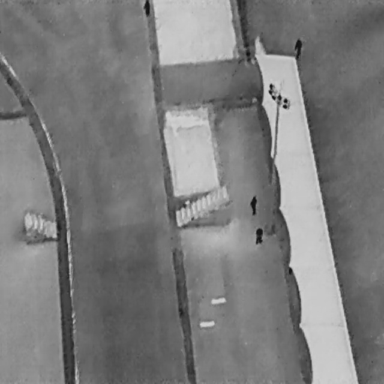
There are four People in the infrared image.